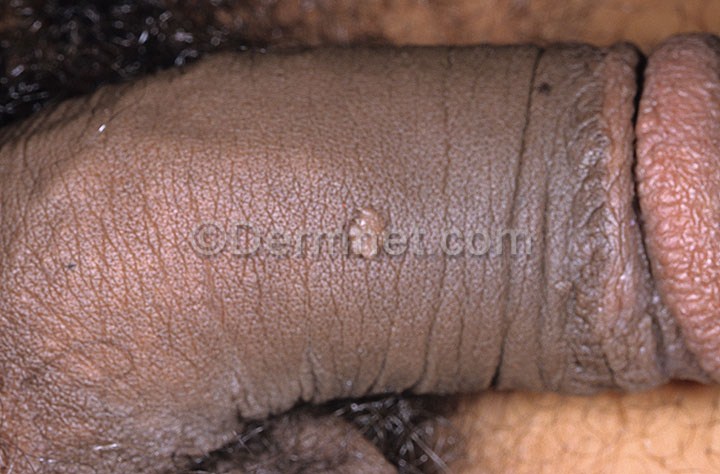
Disease: Herpes HPV and other STDs Photos